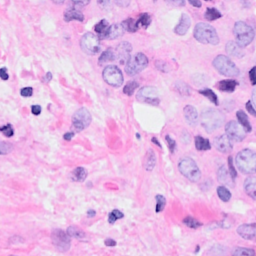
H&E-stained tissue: Breast